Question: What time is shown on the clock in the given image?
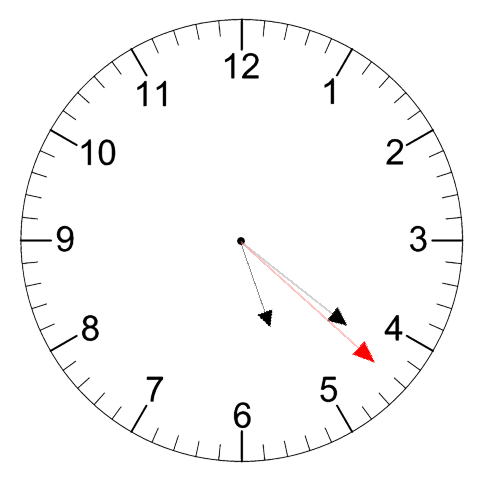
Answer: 05:21:22